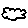
Label: cloud